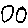
Label: circle